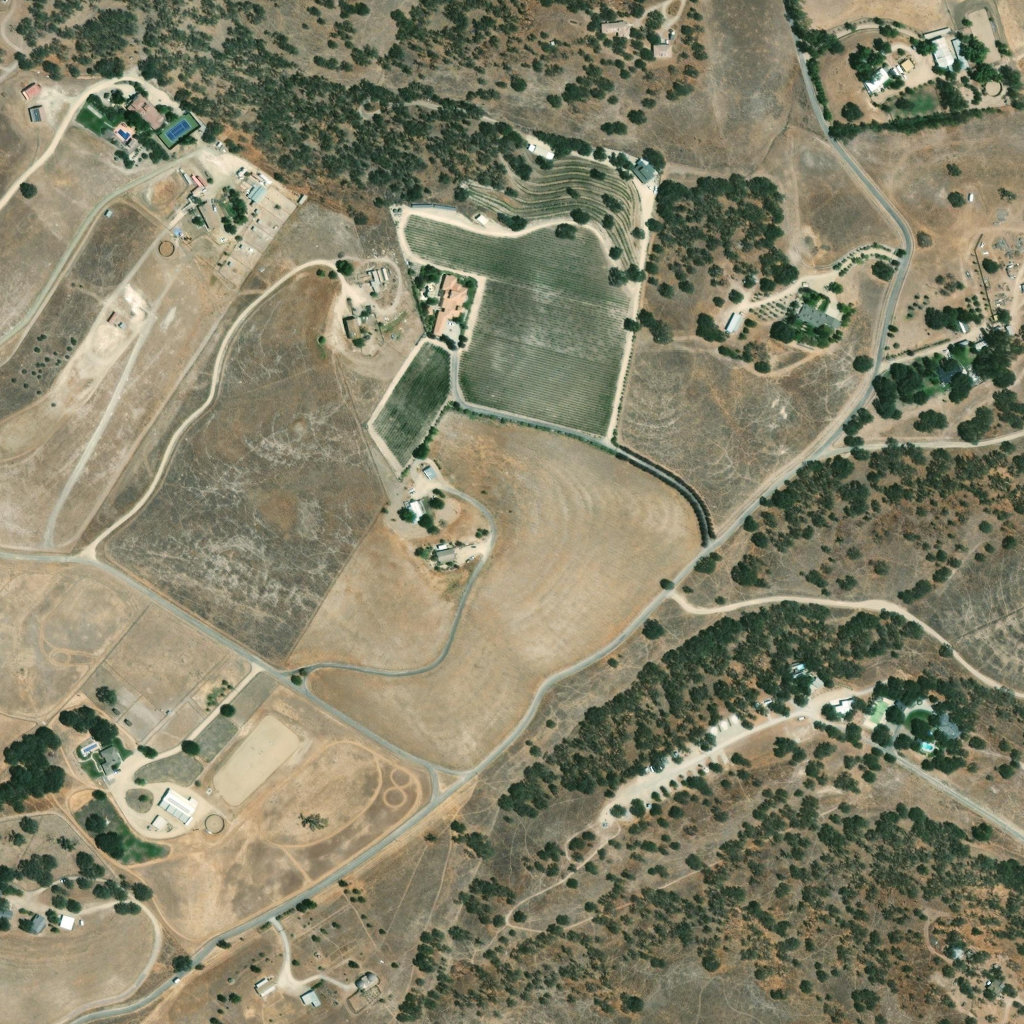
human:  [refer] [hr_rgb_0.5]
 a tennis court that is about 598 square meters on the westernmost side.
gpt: <box>[[15, 10, 19, 14, 0]]</box>